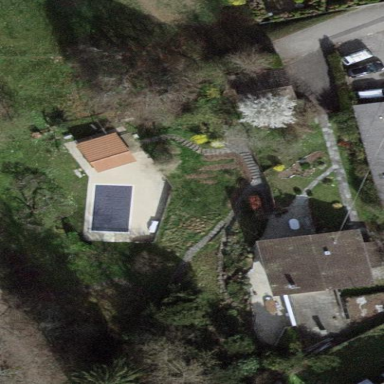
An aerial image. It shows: Garden enclosed by fence.